Group 1:
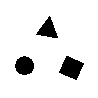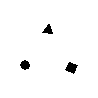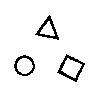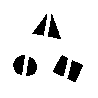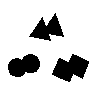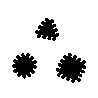
Group 2:
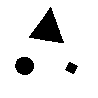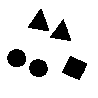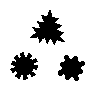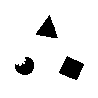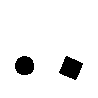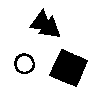
Rule separating the two groups: Same transformation applied to circle, triangle, and square vs. different transformations applied.
Concepts: analogy, circle, function, same, square, triangle
Author: Aaron David Fairbanks